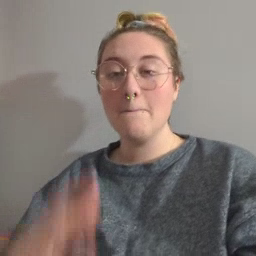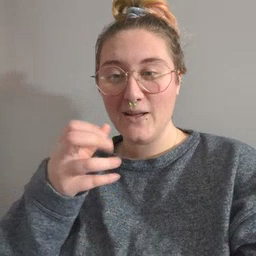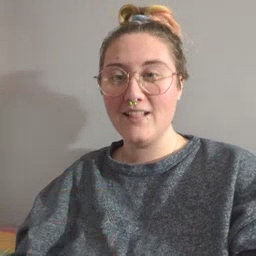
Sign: milk